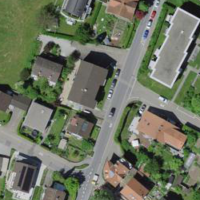
EUNIS habitat code: 54
Species observed at this site:
Milvus milvus
Corvus corone
Carduelis carduelis